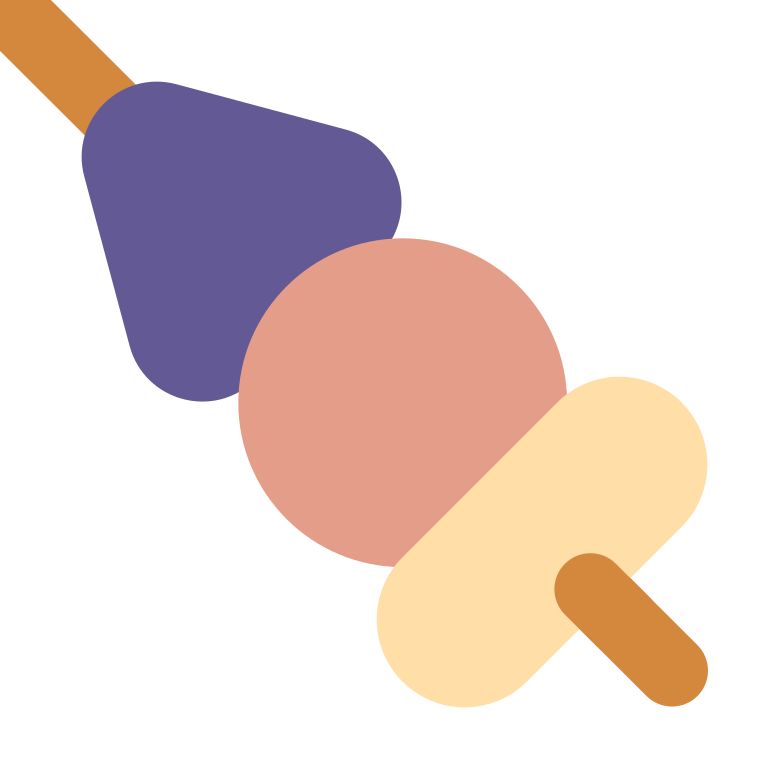
oden flat